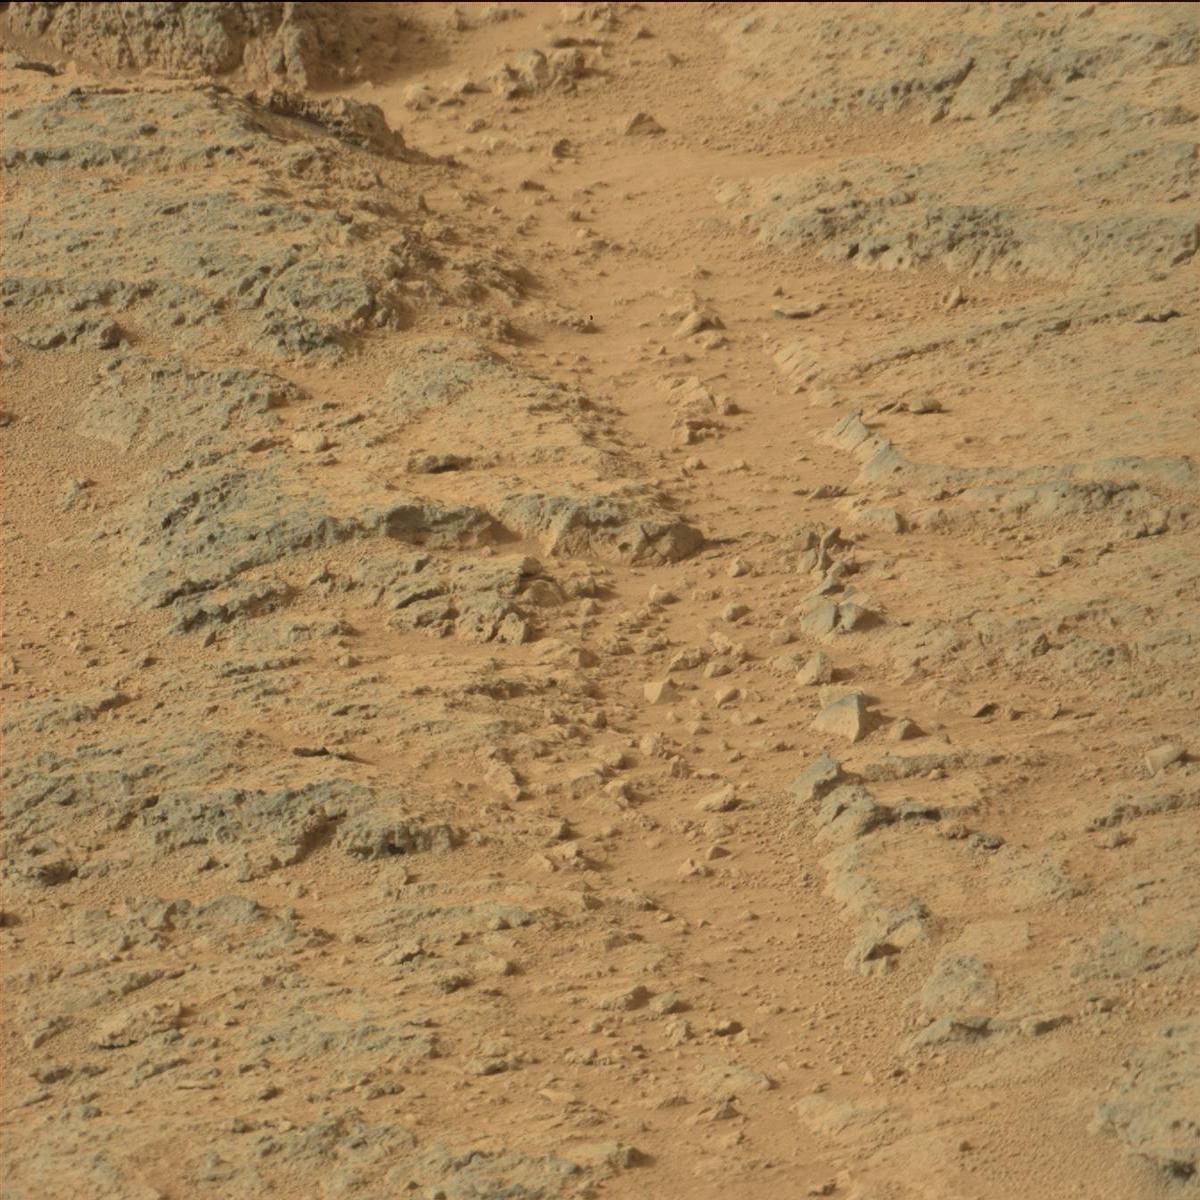
Terrain classes present: Bedrock, Rock, Sand / Soil